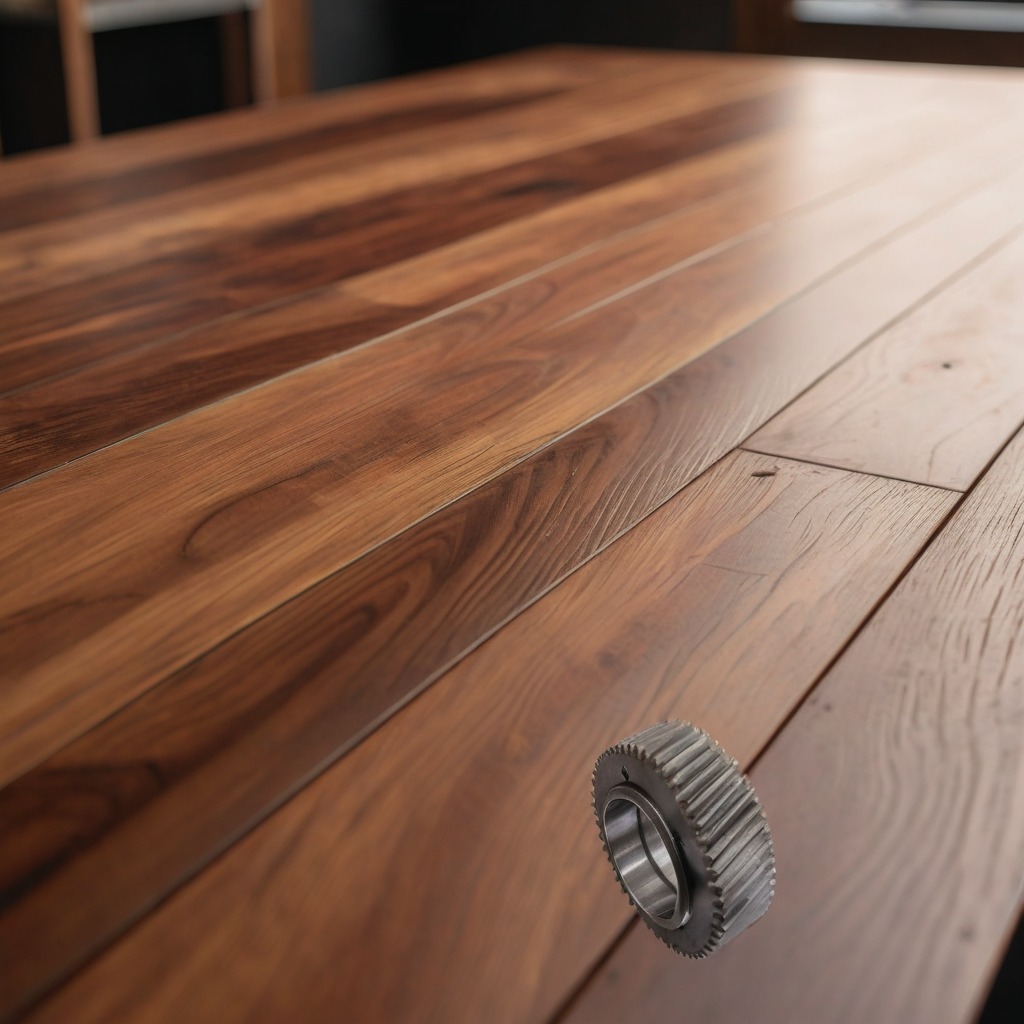
A steel gear with teeth lies on the wooden table in a carpentry studio.